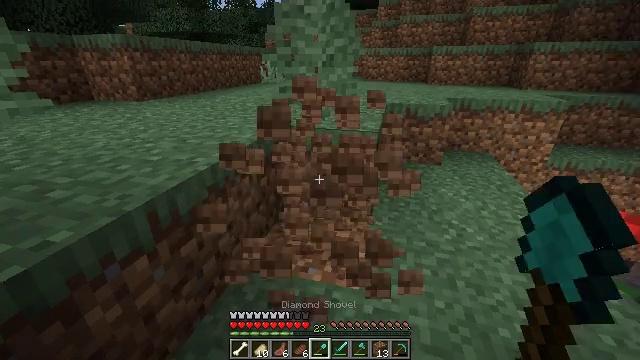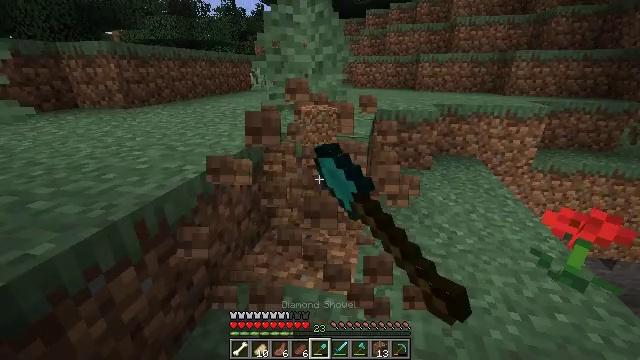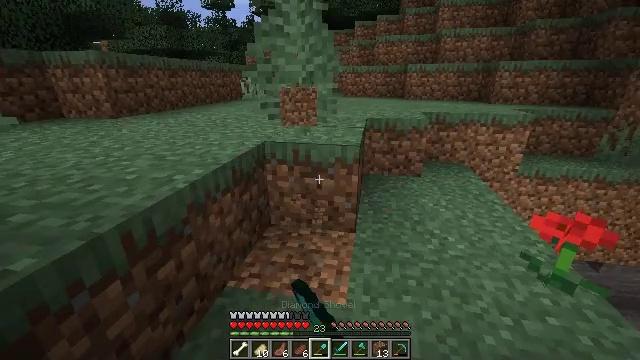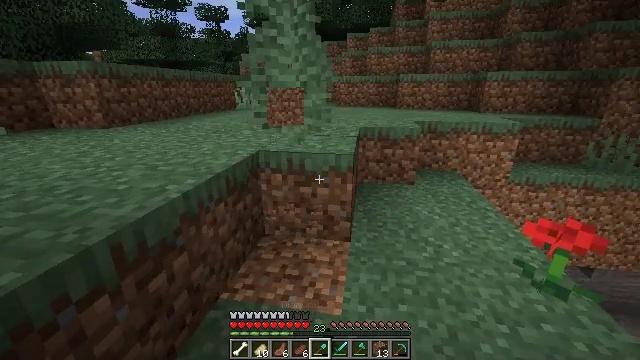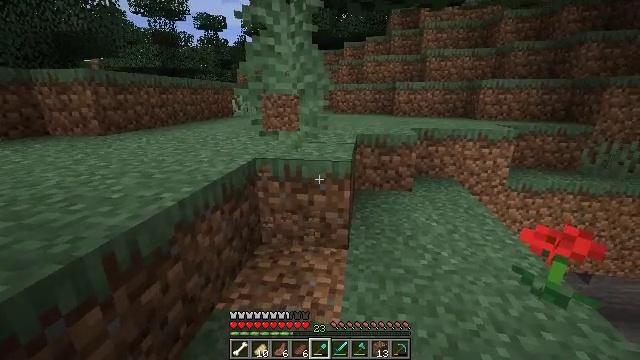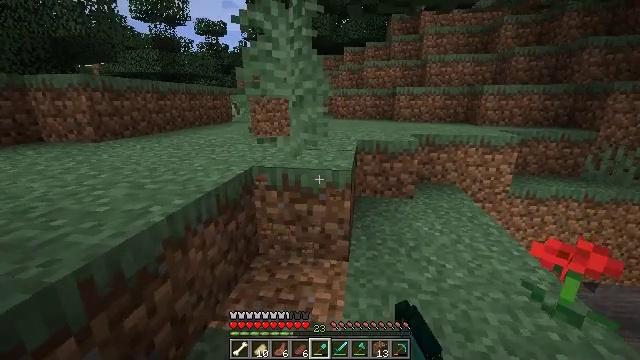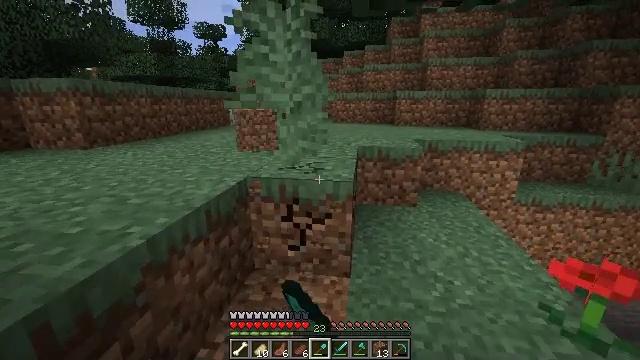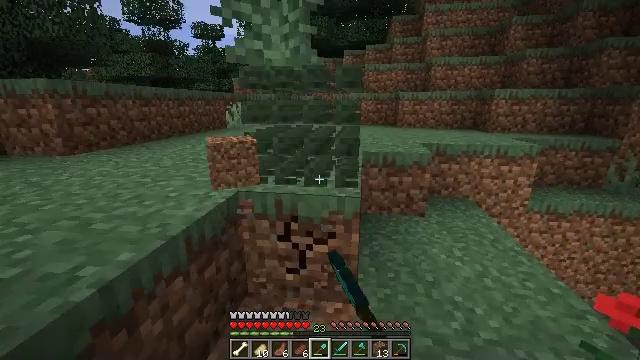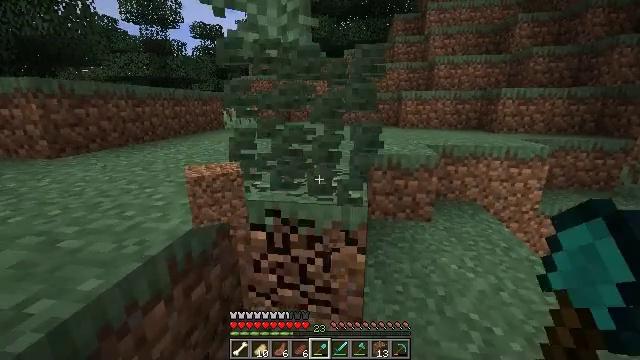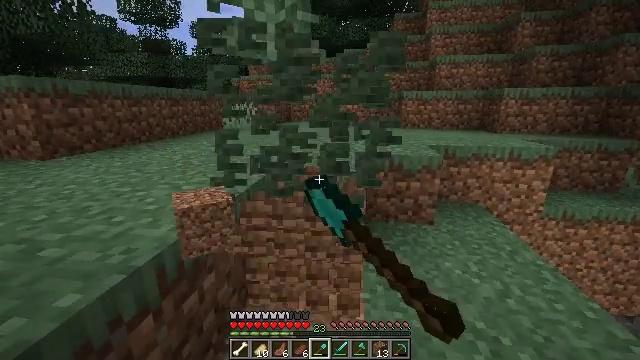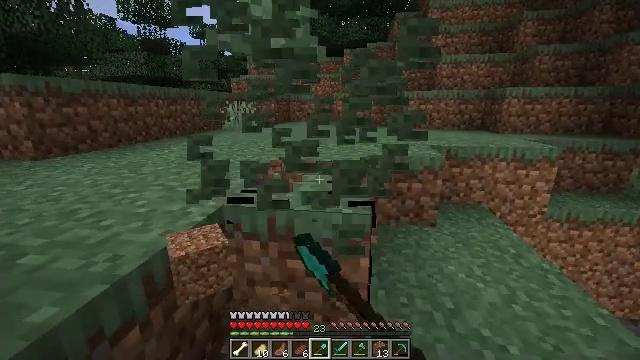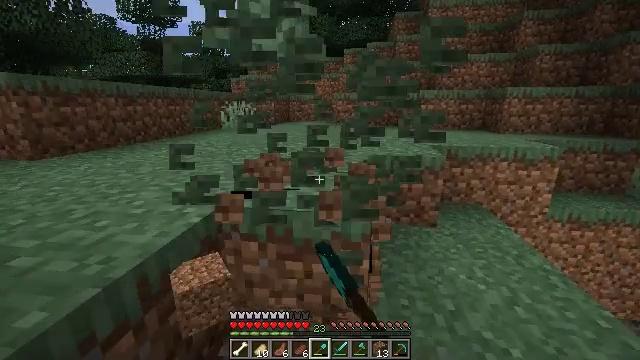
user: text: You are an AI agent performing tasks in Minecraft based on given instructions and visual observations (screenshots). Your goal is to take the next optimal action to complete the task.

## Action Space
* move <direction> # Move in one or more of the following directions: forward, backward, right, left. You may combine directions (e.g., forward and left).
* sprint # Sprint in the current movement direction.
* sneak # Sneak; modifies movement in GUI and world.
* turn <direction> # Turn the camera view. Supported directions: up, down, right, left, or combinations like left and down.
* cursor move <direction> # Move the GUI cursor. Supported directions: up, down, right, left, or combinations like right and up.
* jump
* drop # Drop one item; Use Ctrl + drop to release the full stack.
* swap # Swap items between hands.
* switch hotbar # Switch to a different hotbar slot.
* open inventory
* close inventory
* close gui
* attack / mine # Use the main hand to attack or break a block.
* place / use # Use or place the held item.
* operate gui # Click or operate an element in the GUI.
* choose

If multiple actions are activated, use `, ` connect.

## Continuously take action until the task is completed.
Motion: motion action
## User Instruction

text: Remove the large fern from the terrain.
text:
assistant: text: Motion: turn right and up, attack / mine
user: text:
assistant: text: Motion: turn right and up, attack / mine
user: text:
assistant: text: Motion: turn right and up, attack / mine
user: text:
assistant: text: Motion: move forward, turn up, attack / mine
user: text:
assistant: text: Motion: move forward, turn up, attack / mine
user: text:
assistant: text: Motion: move forward, attack / mine
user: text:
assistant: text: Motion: move forward, attack / mine
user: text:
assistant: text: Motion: move forward, attack / mine
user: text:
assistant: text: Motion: attack / mine
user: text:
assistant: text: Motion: attack / mine
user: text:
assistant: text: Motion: attack / mine
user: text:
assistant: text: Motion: attack / mine